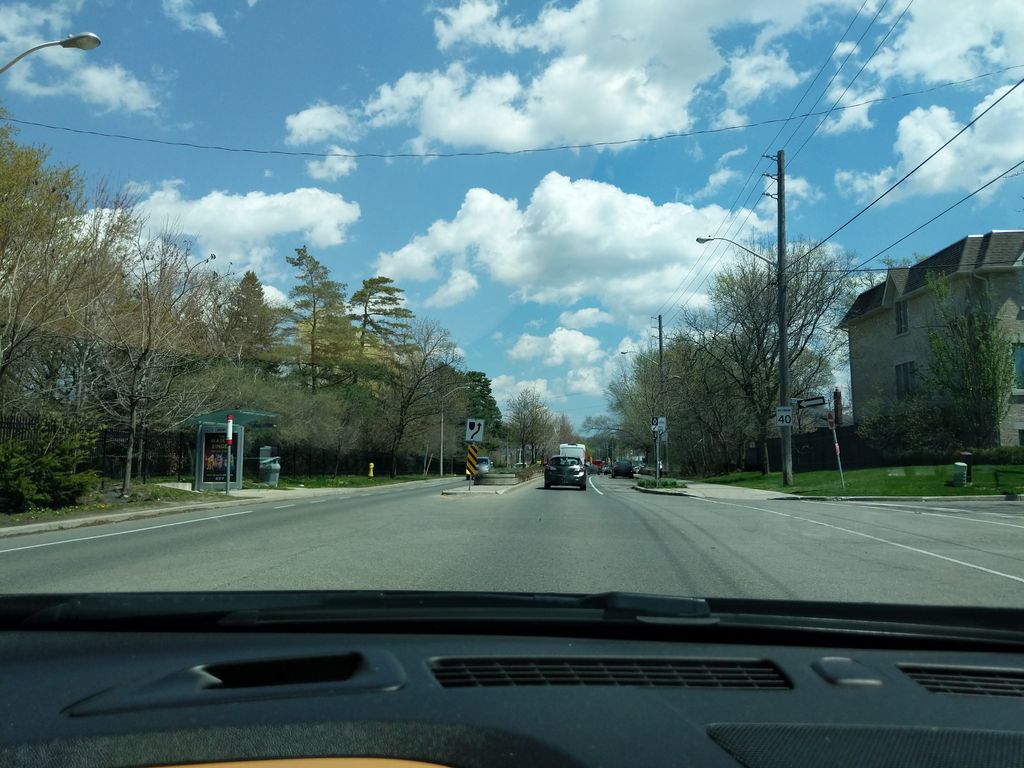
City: toronto